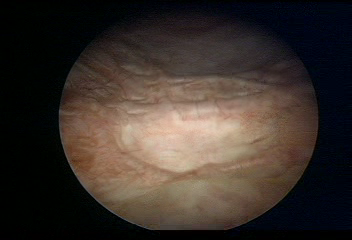
Modality: WLC
Class: Normal mucosa
Bladder cancer association: No